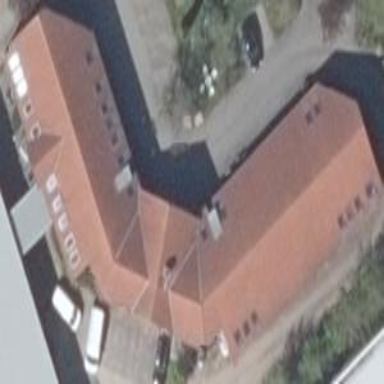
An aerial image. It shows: Building.